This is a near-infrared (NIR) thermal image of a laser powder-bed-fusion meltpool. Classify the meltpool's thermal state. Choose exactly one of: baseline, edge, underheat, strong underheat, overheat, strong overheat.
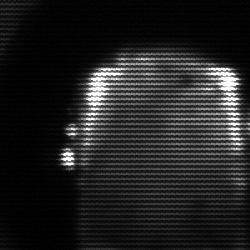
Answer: baseline